Field crop: maize
Growth stage: 2
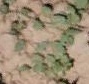
Species: convolvulus